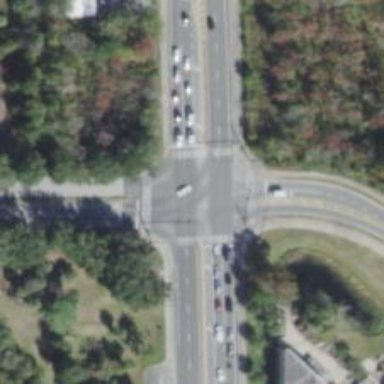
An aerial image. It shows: Crossing on the road.